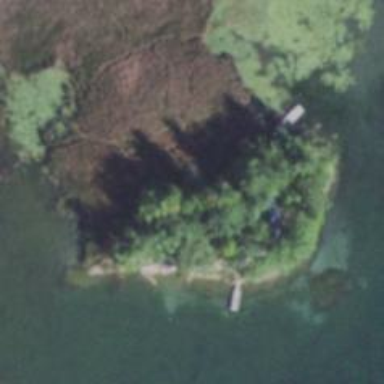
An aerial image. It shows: Islet surrounded by woodland.